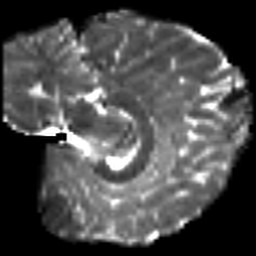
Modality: T2w
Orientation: sagittal
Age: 22
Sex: female
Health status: healthy
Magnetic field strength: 3 T
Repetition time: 8.4 s
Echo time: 0.0926 s